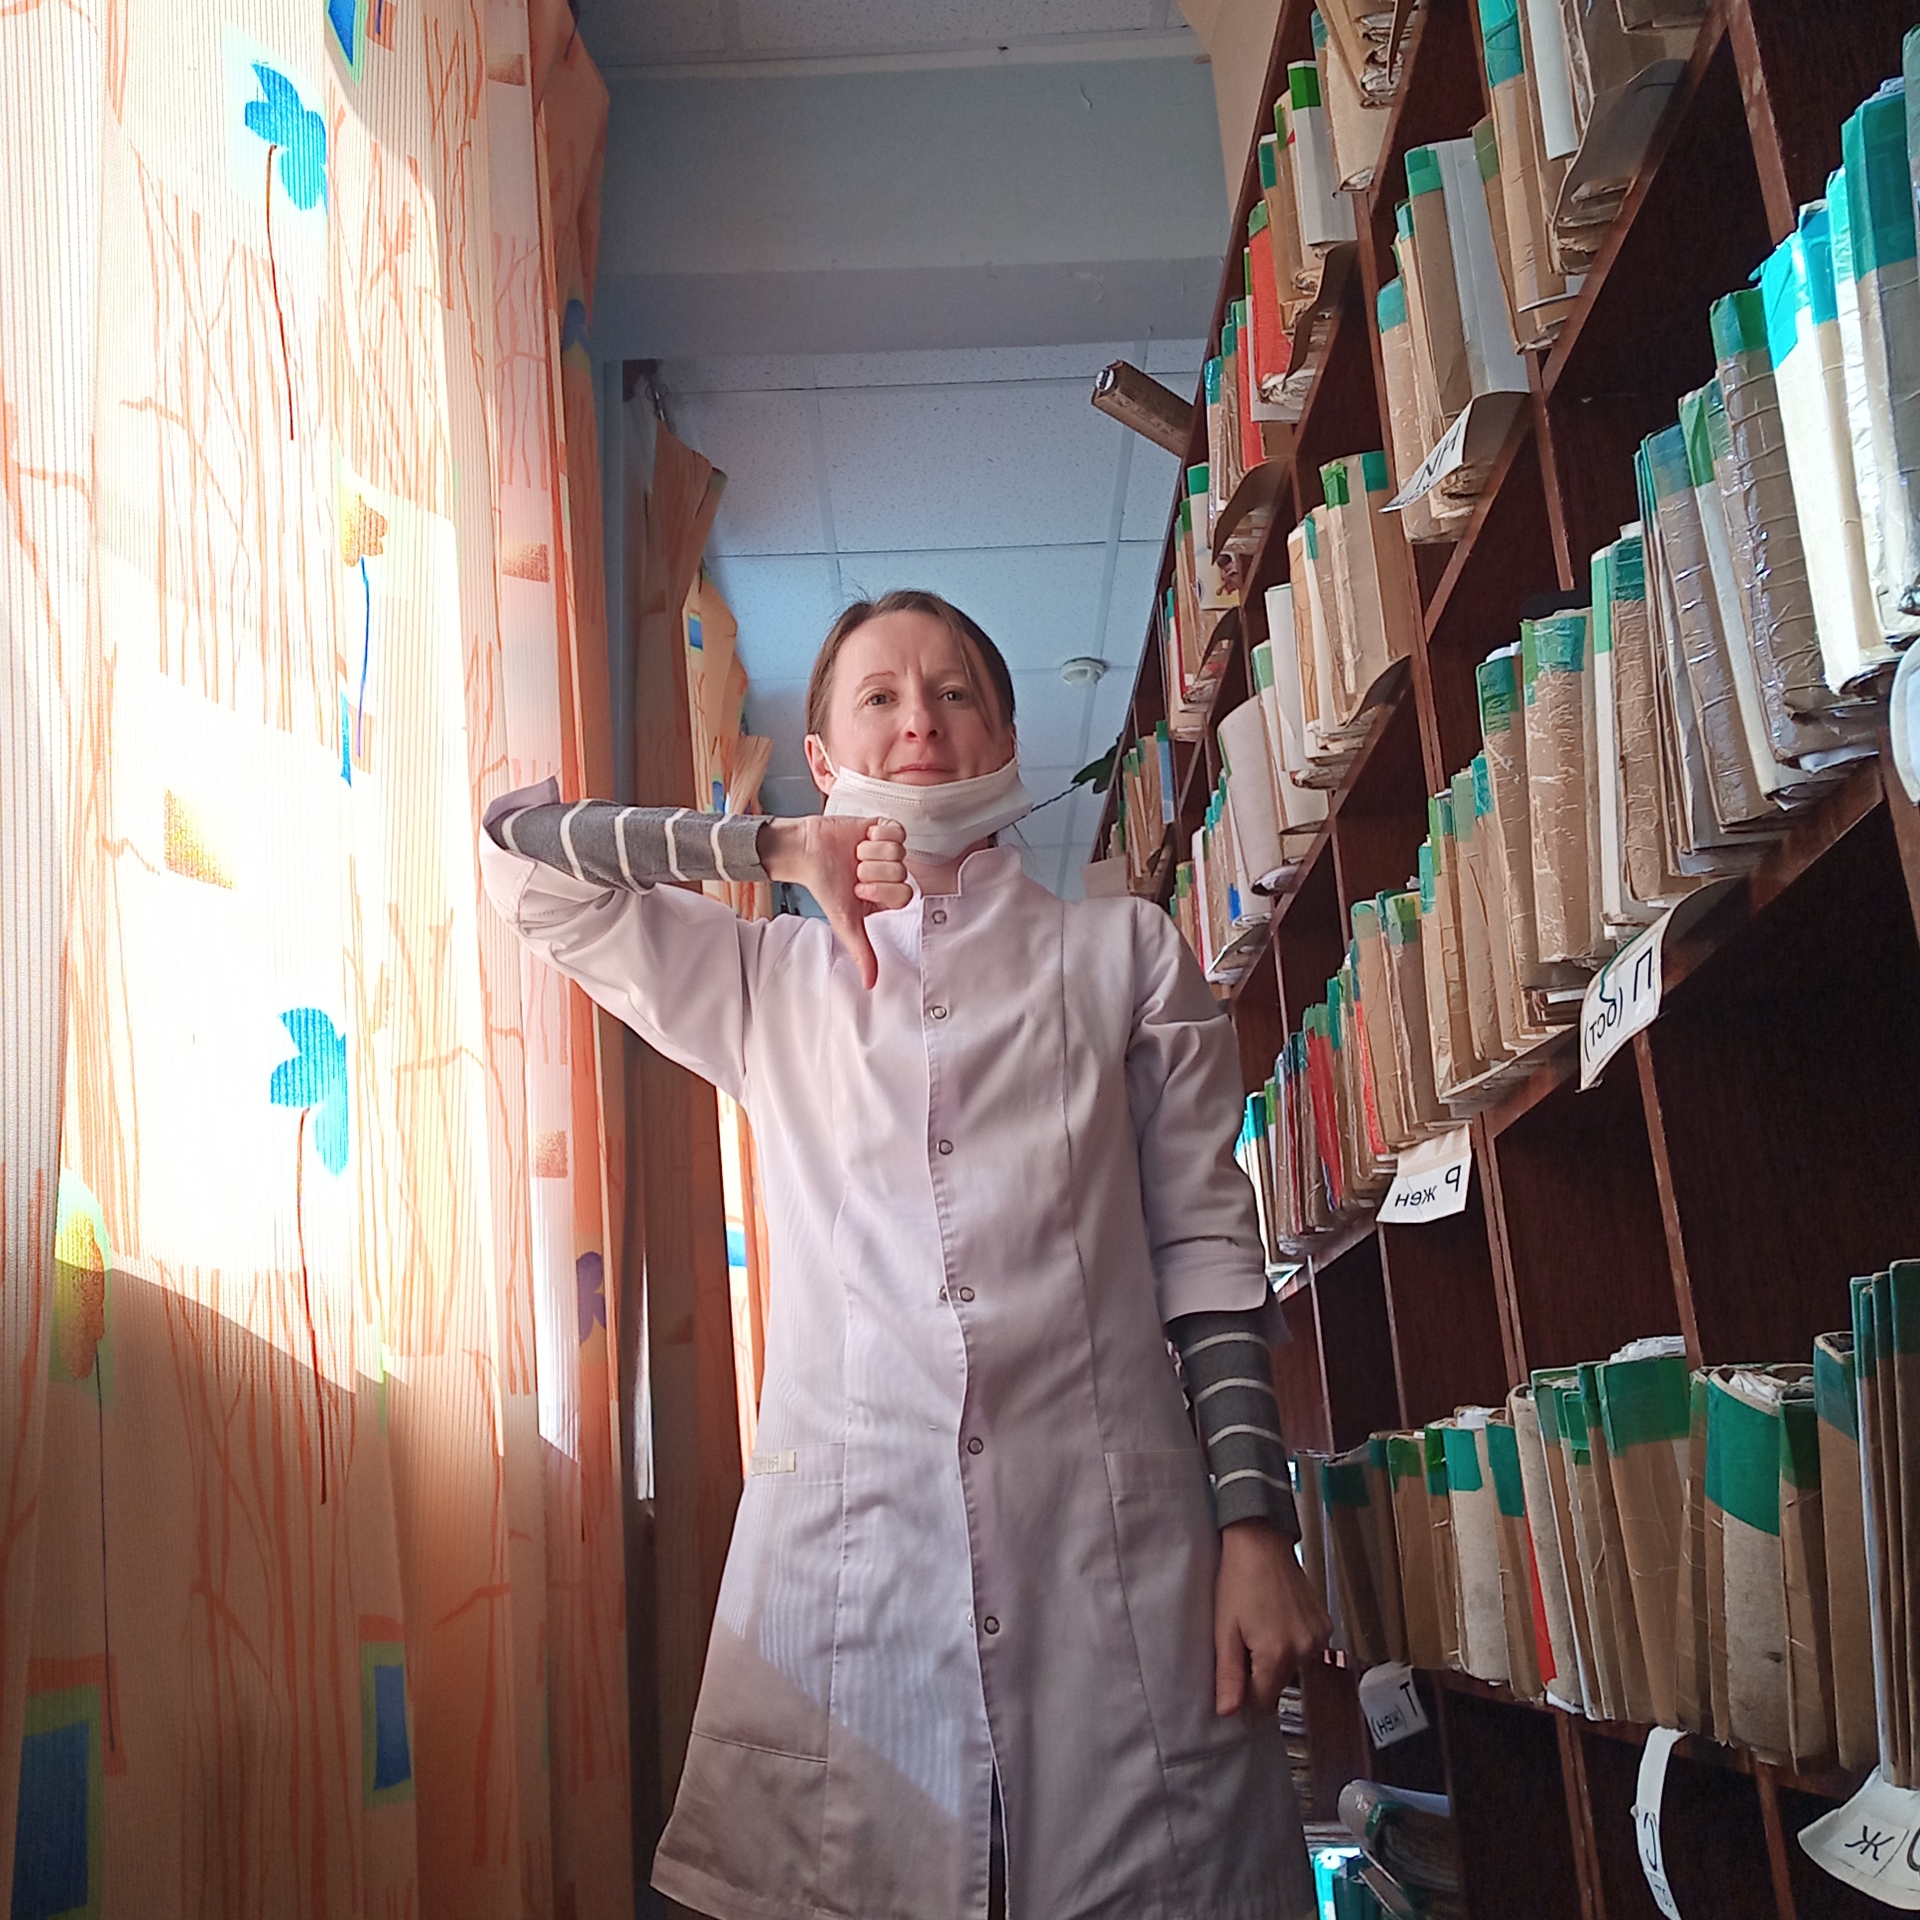
Label: noise